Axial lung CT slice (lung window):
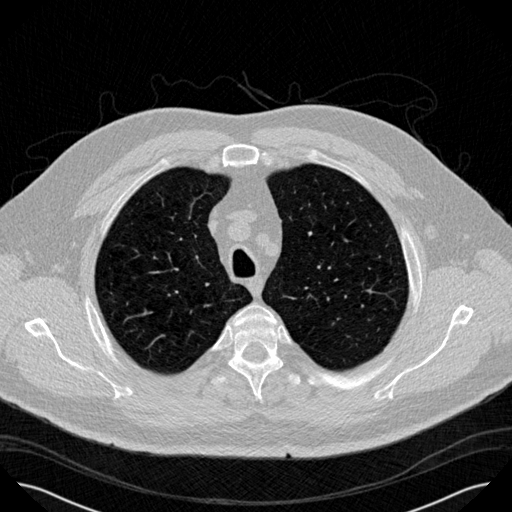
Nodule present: no